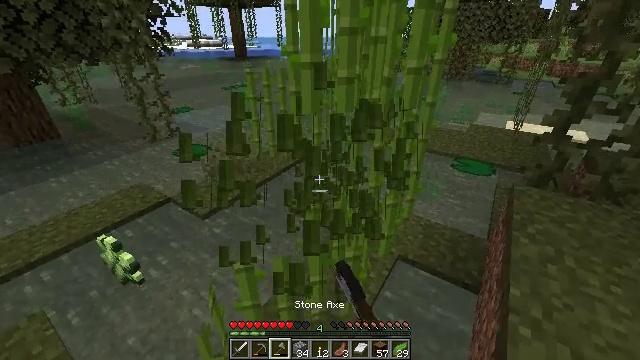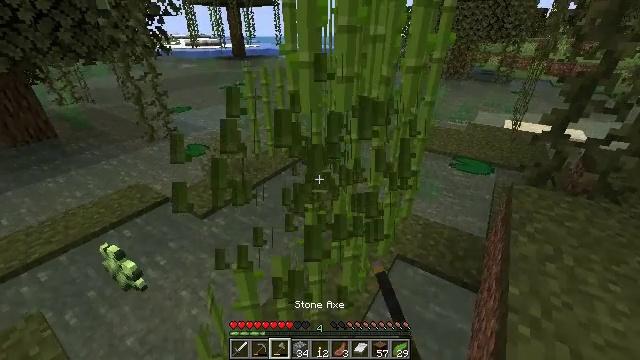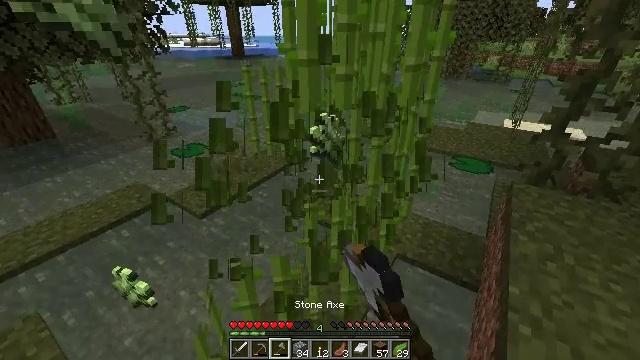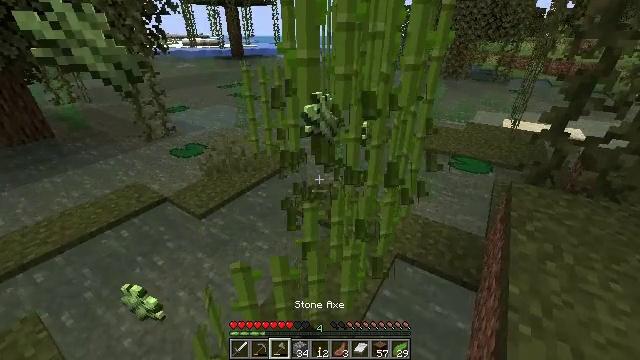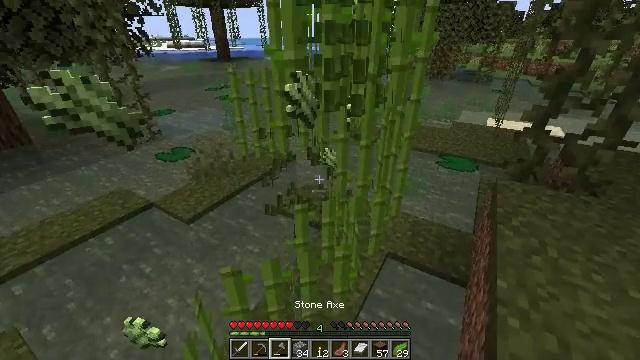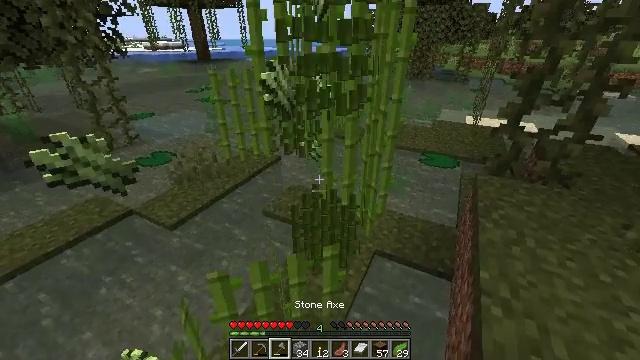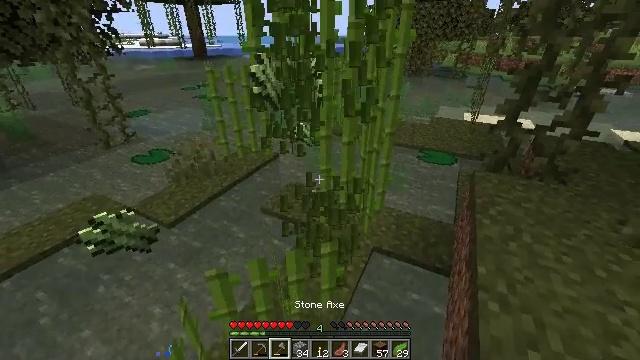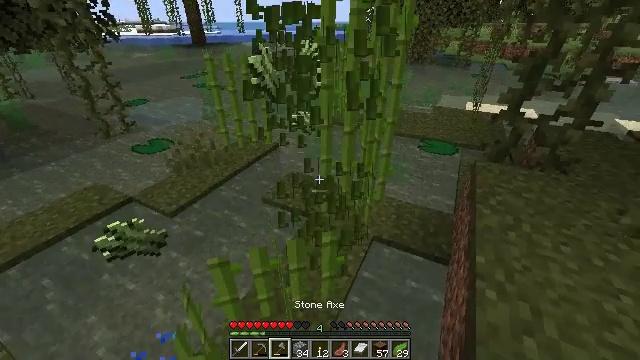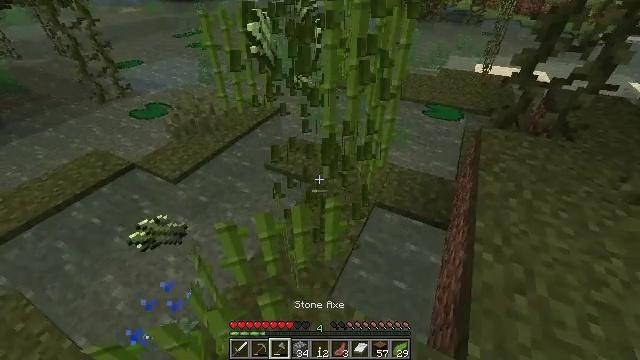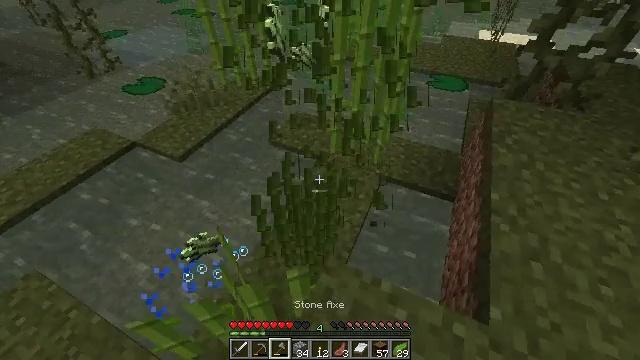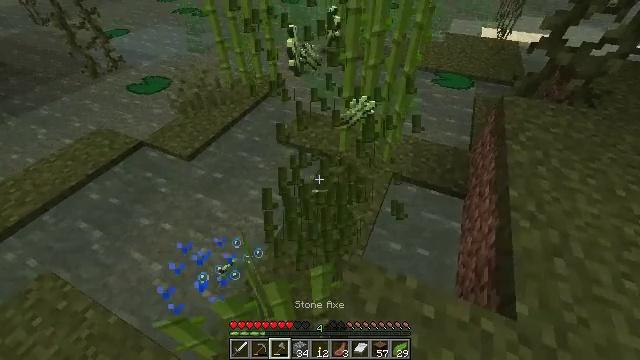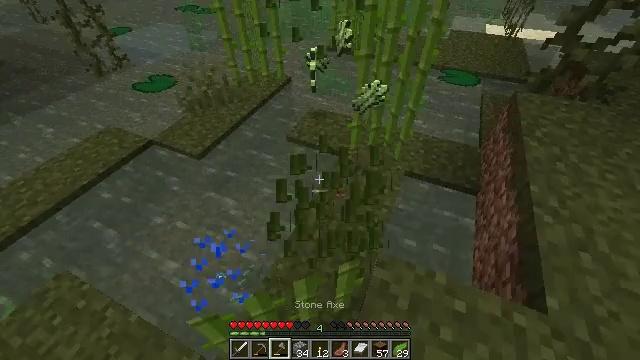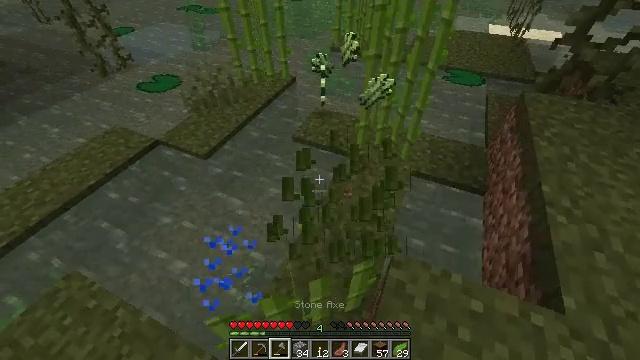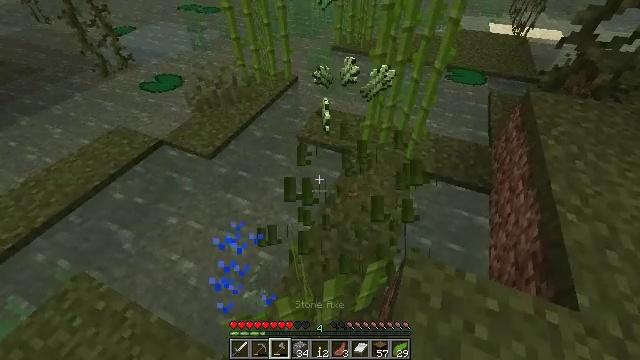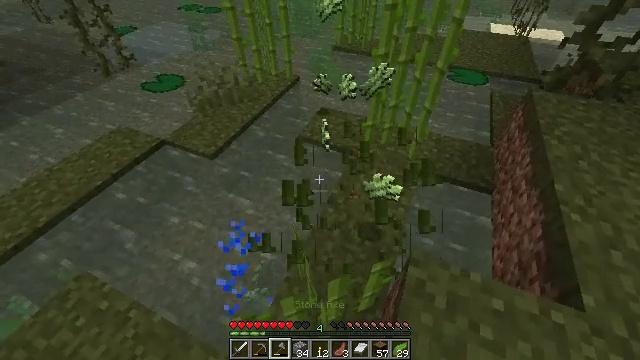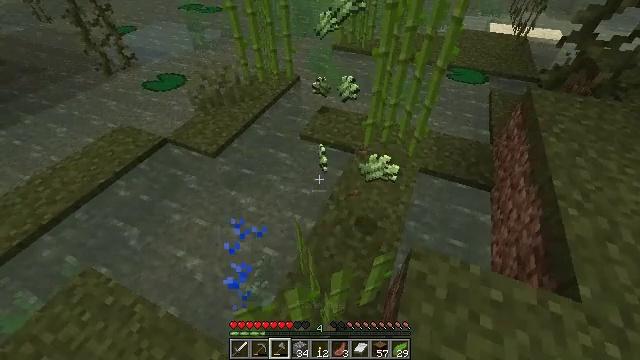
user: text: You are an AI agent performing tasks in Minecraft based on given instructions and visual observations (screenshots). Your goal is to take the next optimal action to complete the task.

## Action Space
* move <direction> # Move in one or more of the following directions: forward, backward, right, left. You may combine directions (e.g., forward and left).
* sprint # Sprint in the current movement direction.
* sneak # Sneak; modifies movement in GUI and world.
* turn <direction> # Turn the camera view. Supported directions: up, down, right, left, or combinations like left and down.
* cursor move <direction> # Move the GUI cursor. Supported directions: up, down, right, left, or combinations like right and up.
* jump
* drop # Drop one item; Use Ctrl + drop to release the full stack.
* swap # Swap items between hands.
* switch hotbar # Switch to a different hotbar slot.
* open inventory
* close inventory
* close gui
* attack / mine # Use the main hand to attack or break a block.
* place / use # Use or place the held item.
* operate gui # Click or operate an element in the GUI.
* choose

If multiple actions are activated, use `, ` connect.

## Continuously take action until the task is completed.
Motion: motion action
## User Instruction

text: Break the sugar cane.
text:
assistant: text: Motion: attack / mine
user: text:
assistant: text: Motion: attack / mine
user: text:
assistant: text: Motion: attack / mine
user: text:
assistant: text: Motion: turn right
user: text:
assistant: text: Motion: turn right, attack / mine
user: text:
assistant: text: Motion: attack / mine
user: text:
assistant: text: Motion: turn down, attack / mine
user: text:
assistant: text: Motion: move left, turn down
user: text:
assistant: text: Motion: move left, turn right and down, attack / mine
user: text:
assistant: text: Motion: move left, attack / mine
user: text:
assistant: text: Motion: move left, attack / mine
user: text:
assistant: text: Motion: attack / mine
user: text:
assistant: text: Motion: no_op
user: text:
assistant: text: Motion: attack / mine
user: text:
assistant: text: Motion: move back, attack / mine
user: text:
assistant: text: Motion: move back and move left, turn right, attack / mine
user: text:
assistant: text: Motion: move back and move left, turn right
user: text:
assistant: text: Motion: move left, turn right and up
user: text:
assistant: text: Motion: turn right and up
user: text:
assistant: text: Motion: turn right
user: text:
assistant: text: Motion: no_op
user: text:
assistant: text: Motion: turn down, attack / mine
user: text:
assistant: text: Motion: attack / mine
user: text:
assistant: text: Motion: attack / mine
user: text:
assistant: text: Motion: turn down
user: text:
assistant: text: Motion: turn down
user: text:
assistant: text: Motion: no_op
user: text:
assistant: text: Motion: turn right
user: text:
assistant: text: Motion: attack / mine
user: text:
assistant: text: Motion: turn up, attack / mine